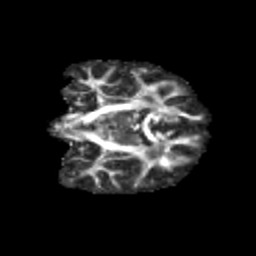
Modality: FA
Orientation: coronal
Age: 12
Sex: male
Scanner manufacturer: siemens
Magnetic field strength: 3 T
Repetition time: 3.8 s
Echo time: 0.07 s